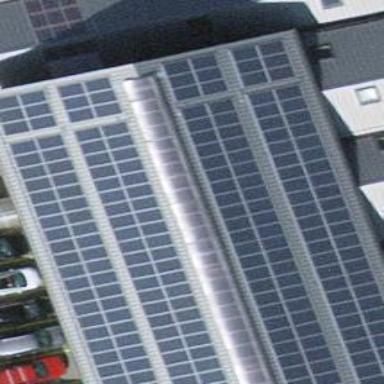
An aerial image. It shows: Solar power generator using photovoltaic method with solar photovoltaic panel types.